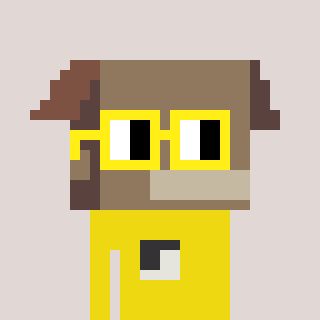
a pixel art character with square yellow glasses, a box-shaped head and a yellow-colored body on a warm background